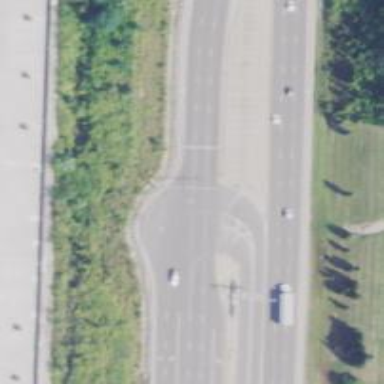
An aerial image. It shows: Solid stop line on the road.